Interaction volume radius: 10 \u00c5
Interaction volume height: 30 \u00c5
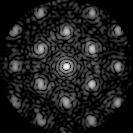
Disorder parameter: 0.3027